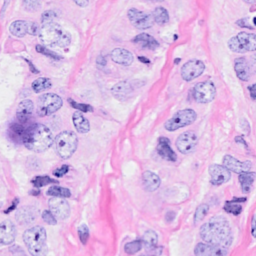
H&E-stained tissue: Breast